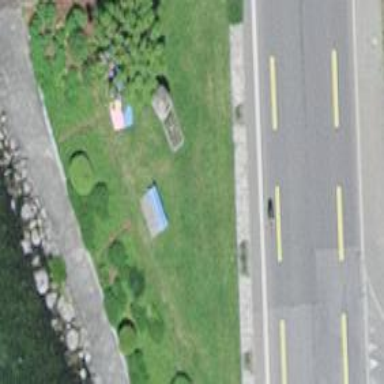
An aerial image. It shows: Bench for seating.